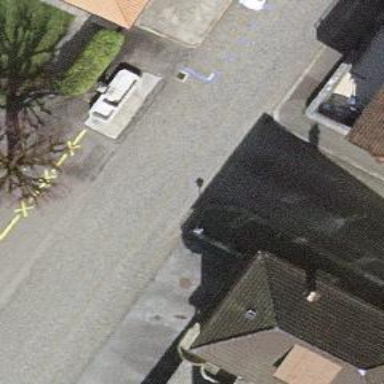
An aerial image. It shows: Residential road with cobblestone surface and sidewalks on both sides.